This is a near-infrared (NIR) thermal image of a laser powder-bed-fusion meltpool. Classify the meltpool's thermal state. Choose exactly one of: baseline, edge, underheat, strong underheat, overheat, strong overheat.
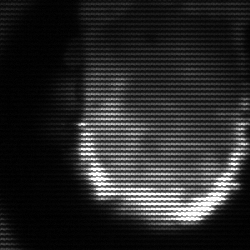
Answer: baseline